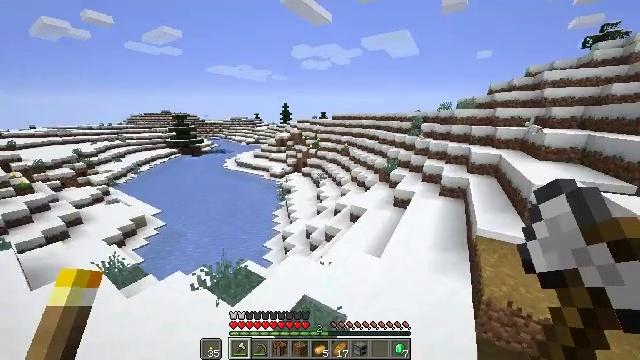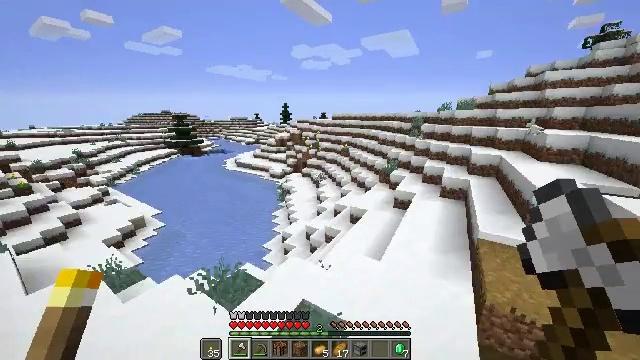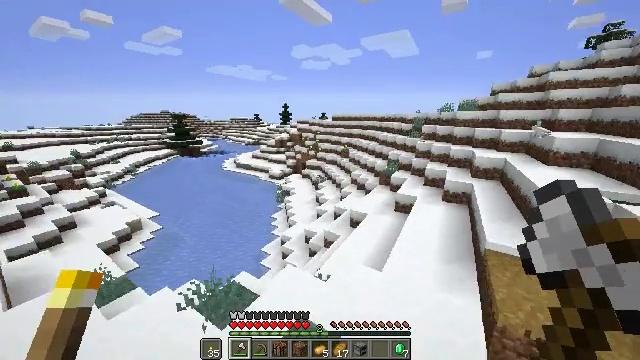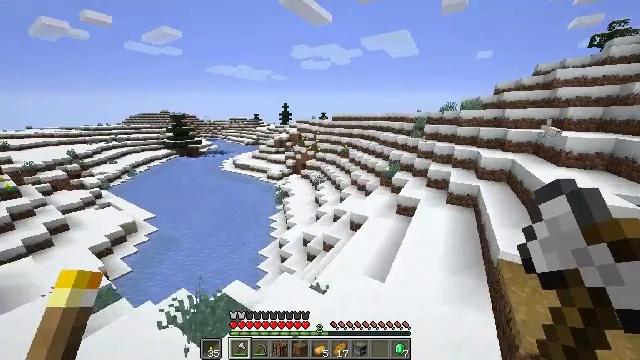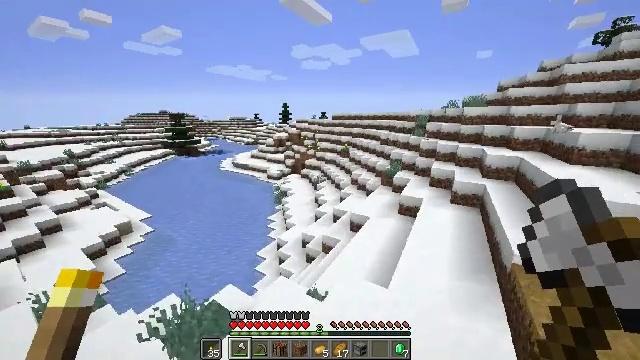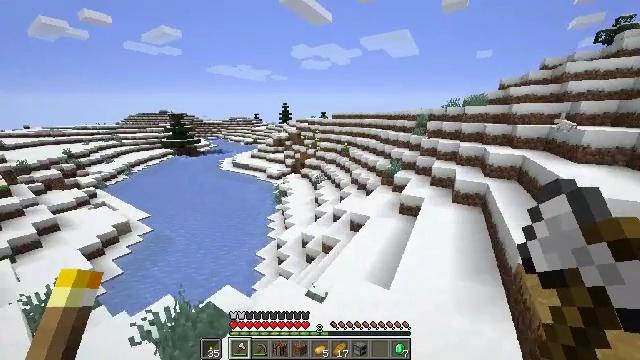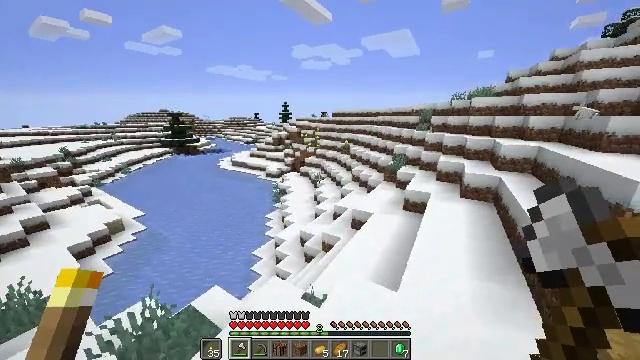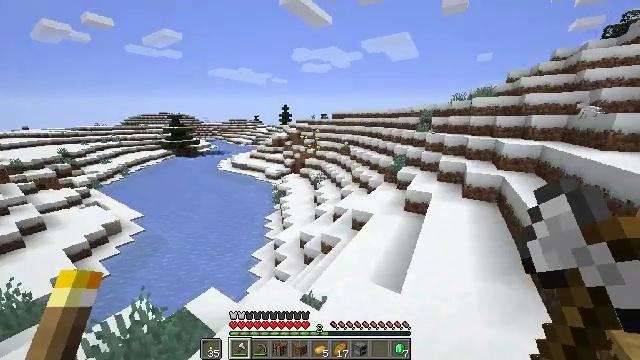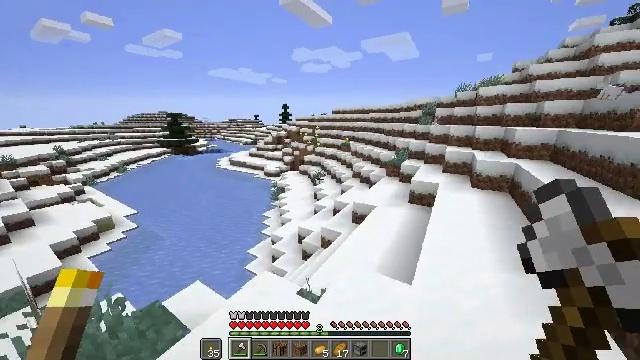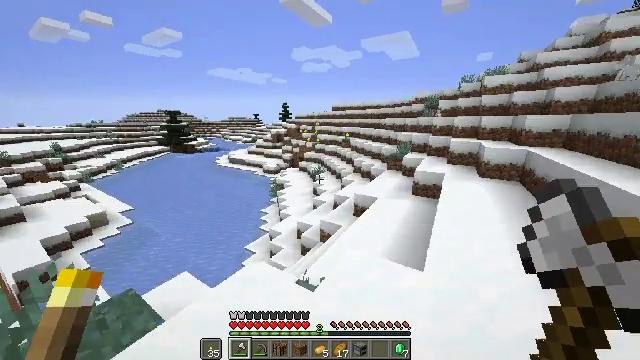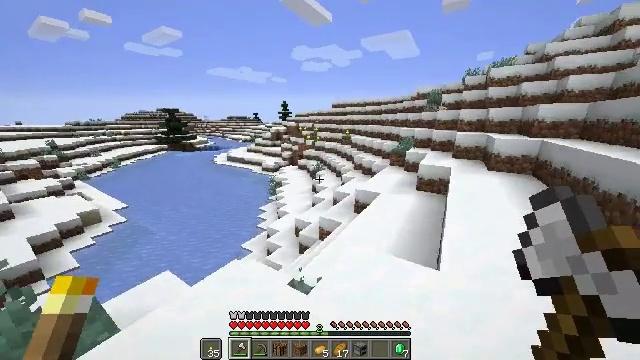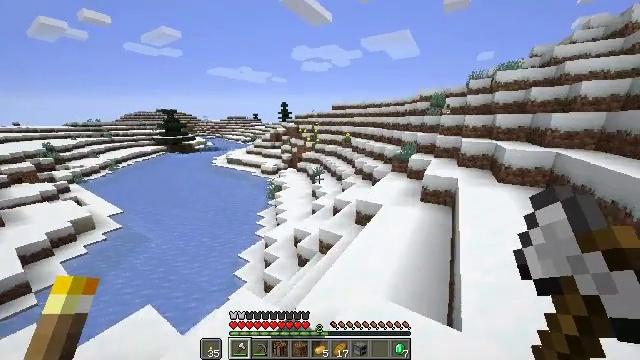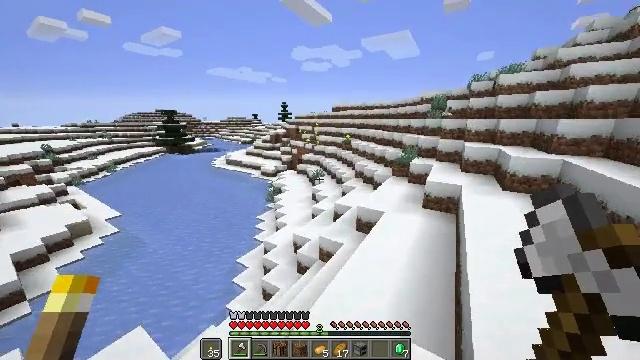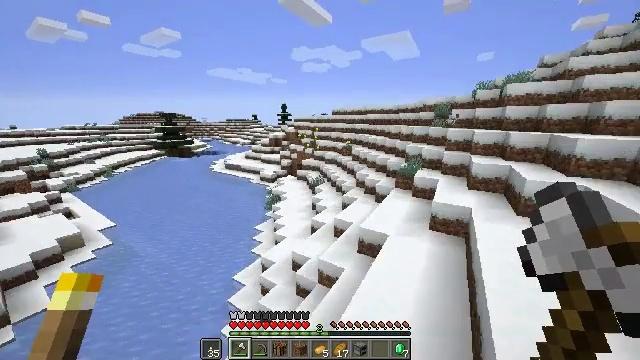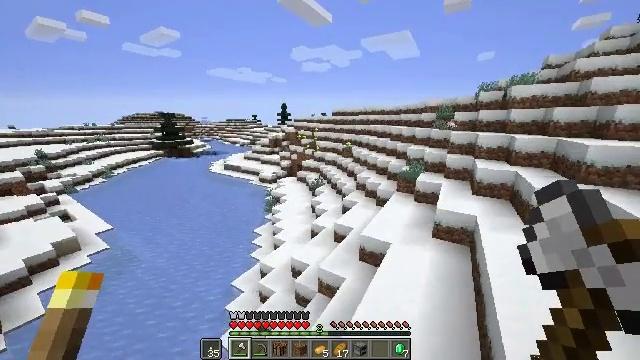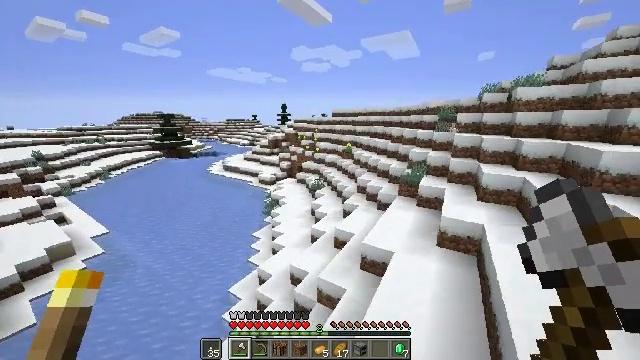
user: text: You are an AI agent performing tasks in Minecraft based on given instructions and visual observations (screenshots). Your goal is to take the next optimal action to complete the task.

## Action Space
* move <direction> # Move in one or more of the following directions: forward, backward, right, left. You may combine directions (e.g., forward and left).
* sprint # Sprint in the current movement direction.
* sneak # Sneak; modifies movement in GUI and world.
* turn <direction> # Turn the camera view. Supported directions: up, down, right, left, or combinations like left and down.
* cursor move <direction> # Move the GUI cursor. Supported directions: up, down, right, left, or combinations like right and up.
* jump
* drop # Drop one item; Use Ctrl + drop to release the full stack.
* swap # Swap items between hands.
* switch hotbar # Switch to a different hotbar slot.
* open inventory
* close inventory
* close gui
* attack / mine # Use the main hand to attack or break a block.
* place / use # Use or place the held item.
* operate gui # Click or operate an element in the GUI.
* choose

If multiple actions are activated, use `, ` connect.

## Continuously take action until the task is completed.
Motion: motion action
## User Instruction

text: Harvest the ice from frozen areas.
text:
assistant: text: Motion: move forward, sprint, jump
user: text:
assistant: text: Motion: move forward, sprint, jump
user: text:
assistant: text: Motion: move forward, sprint, jump
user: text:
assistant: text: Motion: move forward, sprint, jump
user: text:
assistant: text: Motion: move forward, sprint, jump
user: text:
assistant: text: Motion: move forward, sprint, jump
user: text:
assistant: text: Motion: move forward, sprint, jump
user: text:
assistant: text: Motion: move forward, sprint, jump
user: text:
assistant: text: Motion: move forward, sprint, jump
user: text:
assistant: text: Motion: move forward, sprint, jump
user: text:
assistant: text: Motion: move forward, sprint, jump
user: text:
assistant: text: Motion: move forward, sprint, jump
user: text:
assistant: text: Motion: move forward, sprint, jump
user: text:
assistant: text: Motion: move forward, sprint, jump
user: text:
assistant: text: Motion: move forward, sprint, jump
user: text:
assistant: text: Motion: move forward, sprint, jump
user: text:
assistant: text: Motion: move forward, jump
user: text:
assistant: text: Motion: move forward, jump
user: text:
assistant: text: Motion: move forward, jump
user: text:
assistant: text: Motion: move forward, turn left and down, jump
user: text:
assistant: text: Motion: move forward, turn left and down, jump
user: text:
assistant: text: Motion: move forward, turn left and down, jump
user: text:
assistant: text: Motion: move forward, jump
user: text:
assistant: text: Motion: move forward, jump
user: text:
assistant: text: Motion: move forward, jump
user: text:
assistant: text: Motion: move forward, jump
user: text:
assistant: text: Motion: move forward, turn right, jump
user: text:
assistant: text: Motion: move forward, jump
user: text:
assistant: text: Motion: move forward, turn left and down, jump
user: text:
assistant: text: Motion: move forward, turn left and down, jump